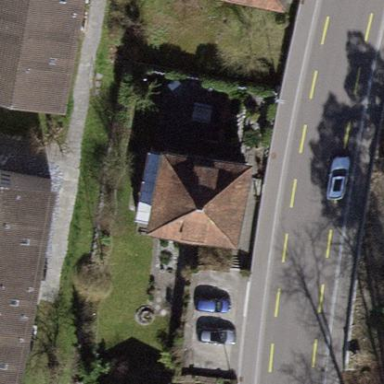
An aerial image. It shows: Detached building with pyramidal roof shape.